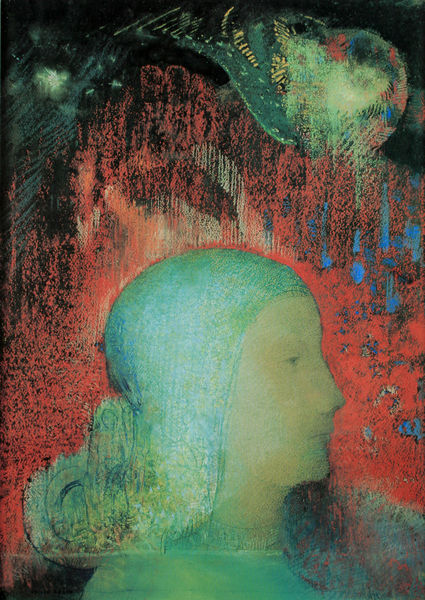
Titel: Profil auf roten Mäandern (auch bekannt als 'Jeanne d'Arc')
Künstler: Odilon Redon
Standort: Paris
Institution: Musée d'Orsay
Schlagwörter: blau, dunkel, gemälde, haut, kopf, vogel, weiß, gelb, grün, menschen, ausschnitt, bunt, frau, frisur, hell, hintergrund, licht, mund, nacht, nase, orange, profil, schwarz, stirn, türkis, vordergrund, rot, tuch, expressionismus, flächig, haube, malerei, jung, mütze, augen, blass, gesicht, mensch, bildnis, hals, portrait, porträt, spiegelung, sonne, auge, gold, haare, person, kinn, rechts, traurig, engel, düster, abstrakt, modern, dunkelgrün, farbe, hellgrün, lila, violett, reflexe, ernst, streifen, kled, frottage, tor, leuchten, unscharf, unten, flechten, haarknoten, denken, traum, druck, sterne, lithografie, intensiv, schraffiert, pinsel, verschwommen, herz, tropfen, gucken, universum, chagall, geist, komplementärkontrast, kummer, chagal, frauenkopf, provil, seitenportrait